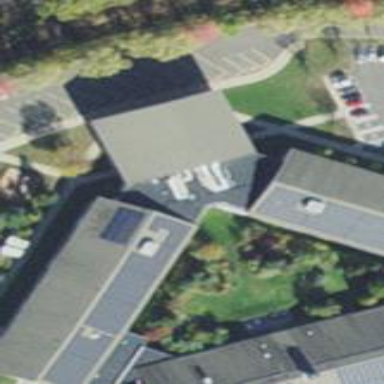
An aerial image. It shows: Part of building is shown in the image.